Question: I want to create a table inside a container which have the css-style "display: inline-block". The table should be as wide as the other content in this box, but not wider. The table in my example have 3 cells. The first cell should be as wide as its inner content. The second one should get 30% (of available width) and the third one should get 70% (of available width).
This works fine for Firefox (this is how it should look like):

Using the following Markup:
'''
<div>
This text sets the width for the display: inline-block container.<br />
Table should not get wider than this.
<table>
<tr>
<td>Small</td>
<td width="30%">30%</td>
<td width="70%">70%</td>
</tr>
</table>
</div>
'''
and CSS:
'''
div { display: inline-block; }
table { width: 100%; }
td { background-color: green; }
'''
(Fiddle: <URL>
Chrome for example will fail using the above example (the table gets a width of 100% + Cellspacings and is wider as the window). In IE10 the table will get 100% (without cellspacings).
Is there any way to accomplish this task? It's NOT a layout for a website, but for a formular container which should be flexible (adding more "Small" rows, having other percentage values). This is a simplified version.
I'm looking for a PLAIN HTML and CSS solution which works in every browser.
Changing the table cells to this:
'''
<td width="1">Small</td>
<td>30%</td>
<td>70%</td>
'''
creates a layout which respects the "Small" cells. But I cannot see any way to get 30%/70% columns working. Any suggestions?
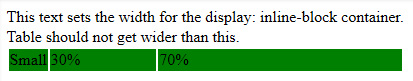
Answer: How about using 'div { inline-table }' rather than 'div { inline-block }'
See <URL>